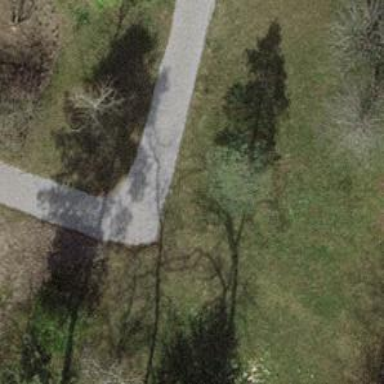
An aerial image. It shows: Evergreen needle-leaved tree.